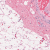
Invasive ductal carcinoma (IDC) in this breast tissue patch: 0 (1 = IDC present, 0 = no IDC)